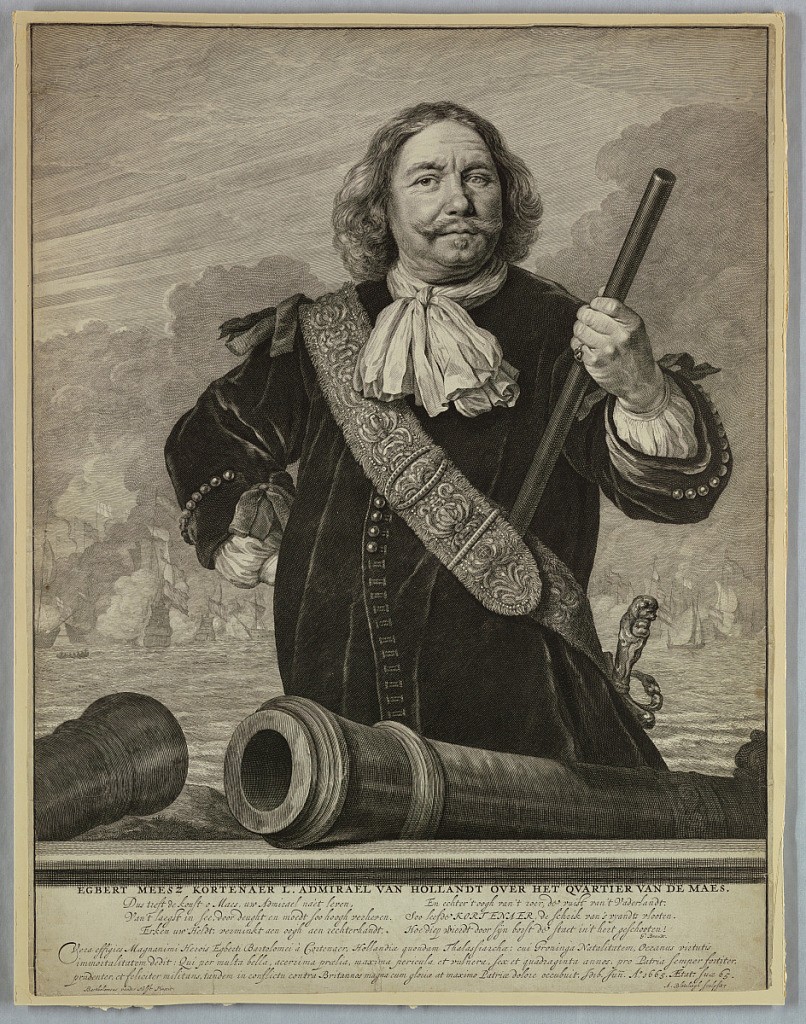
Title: Portrait of Admiral Egbert Meesz Kortenaer
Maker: Abraham Blooteling, Dutch, 1640–1690
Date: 1665
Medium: Engraving on paper
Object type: Print
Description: Man with right hand on hip, left hand holding an eyepiece, standing behind two cannons; harbor with ships in background.